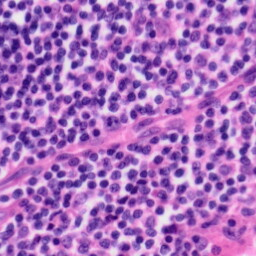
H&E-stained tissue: Tonsil